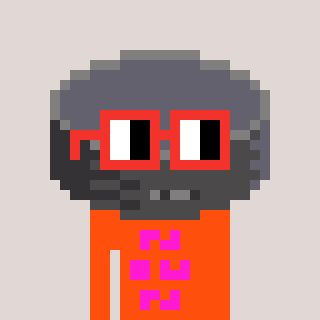
a pixel art character with square red glasses, a hockey puck-shaped head and a orange-colored body on a warm background